【题型】填空题　【知识点】解析几何　【难度】medium
\noindent 双曲线$C:\dfrac{x^2}{a^2}-\dfrac{y^2}{b^2}=1(a>0,b>0)$与直线$y=2x$无公共点，则双曲线$C$的离心率的取值范围为$\underline{(1,\sqrt{5}]}$.

\noindent 圆锥曲线都具有光学性质，如双曲线的光学性质是：从双曲线的一个焦点发出的光线，经过双曲线反射后，反射光线是发散的，其反向延长线会经过双曲线的另一个焦点．如图，一镜面的轴截面图是一条双曲线的部分，$AP$是它的一条对称轴，$F$是它的一个焦点，一光线从焦点$F$发出，射到镜面上点$B$，反射光线是$BC$，若$\angle PFB=120^\circ$，$\angle FBC=90^\circ$，则该双曲线的离心率等于$\underline{\sqrt{3}+1}$.

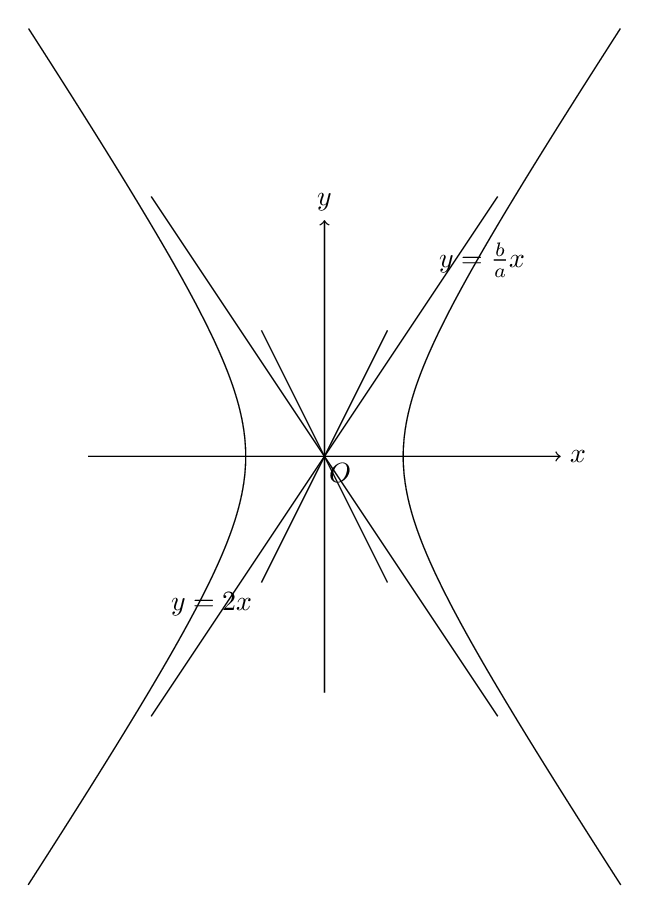
【解答】
\vspace{0.3cm}
\noindent\textbf{【解答】解：双曲线$C:\dfrac{x^2}{a^2}-\dfrac{y^2}{b^2}=1(a>0,b>0)$的渐近线方程为$y=\pm\dfrac{b}{a}x$，}
\noindent\textbf{$\because$双曲线与直线$y=2x$无交点，}
\noindent\textbf{$\therefore \dfrac{b}{a}\leqslant 2$，}
\noindent\textbf{即$e=\dfrac{c}{a}=\sqrt{1+\dfrac{b^2}{a^2}}\leqslant\sqrt{5}$，}
\noindent\textbf{$\because e>1$，$\therefore 1<e\leqslant\sqrt{5}$．}
\noindent\textbf{故答案为：$(1,\sqrt{5}]$．}

\vspace{0.5cm}
\noindent\textbf{【点评】本题考查双曲线的简单性质，考查数形结合思想，是基础题．}
\noindent\textbf{【分析】反射光线$BC$的反向延长线经过双曲线的另一个焦点$F_1$，由题中条件可得$\angle BFF_1=60^\circ$，$\angle FBF_1=90^\circ$，在直角三角形$F_1BF$中，$|BF_1|=\sqrt{3}c$，$|BF|=c$，由双曲线的定义可得$|BF_1|-|BF|=2a$，从而得$\sqrt{3}c-c=2a$，即可求得答案．}

\vspace{0.3cm}
\noindent\textbf{【解答】解：在平面直角坐标系中，如图，}
\noindent\textbf{反射光线$BC$的反向延长线经过双曲线的另一个焦点$F_1$，}
\noindent\textbf{由$\angle PFB=120^\circ$，$\angle FBC=90^\circ$，可得$\angle BFF_1=60^\circ$，$\angle FBF_1=90^\circ$，}
\noindent\textbf{在直角三角形$F_1BF$中，$|BF_1|=|F_1F|\sin60^\circ=\sqrt{3}c$，$|BF|=|F_1F|\cos60^\circ=c$，}
\noindent\textbf{由双曲线的定义可得$|BF_1|-|BF|=2a$，}
\noindent\textbf{所以$\sqrt{3}c-c=2a$，即$(\sqrt{3}-1)c=2a$，}
\noindent\textbf{所以$e=\dfrac{c}{a}=\dfrac{2}{\sqrt{3}-1}=\sqrt{3}+1$，}
\noindent\textbf{故答案为：$\sqrt{3}+1$．}

\vspace{0.3cm}
\noindent\textbf{【点评】本题考查双曲线的几何性质，化归转化思想，方程思想，属中档题．}
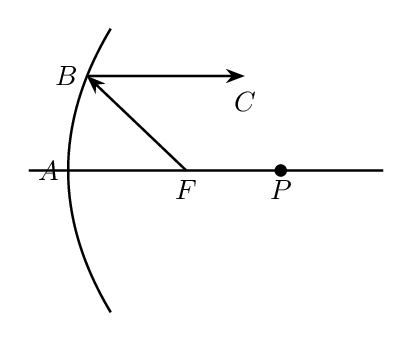
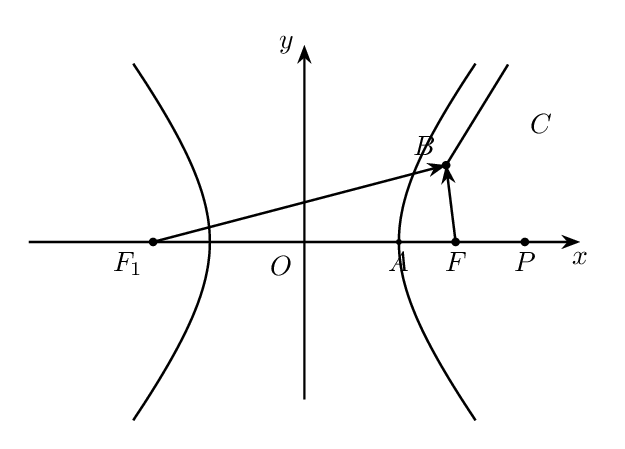